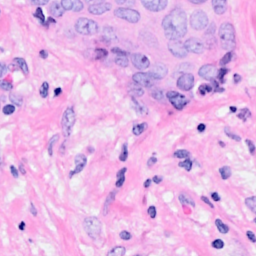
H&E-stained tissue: Breast